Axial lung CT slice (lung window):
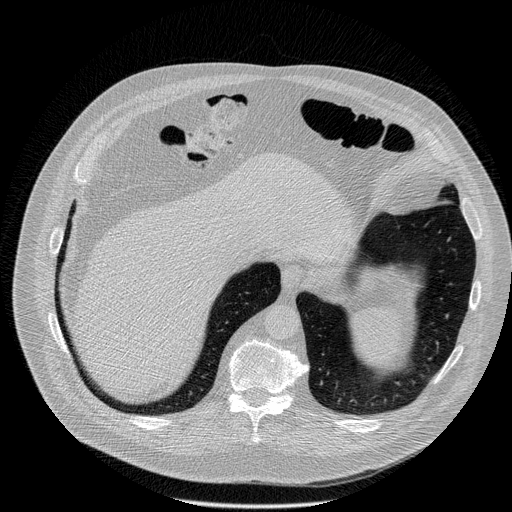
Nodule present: no